Question: I have a view in my SQL Server database named 'PictureCount'. I am getting data according the following query-
'''
with result as
(SELECT CAST(Createddate AS DATE) AS StartDate, COUNT(ServicePictureID) AS TotalPicture
FROM PictureCount
WHERE ProjectID='11' AND
CAST(CreatedDate As DATE) BETWEEN '2014-10-31' AND '2014-12-05'
GROUP BY CAST(Createddate AS DATE)
)
SELECT
(CAST(DATEPART(YYYY, CAST(StartDate AS DATE)) as varchar) + '-' + CAST(DATEPART(MONTH ,CAST(StartDate AS DATE)) AS varchar)) AS StartDate,
TotalPicture
FROM result
'''
Data is appearing in the following format-

But I want data with group by 'StartDate'. I am not able to apply 'GROUP BY' clause. Please tell me if anyone knows about it.
Thanks in advance.
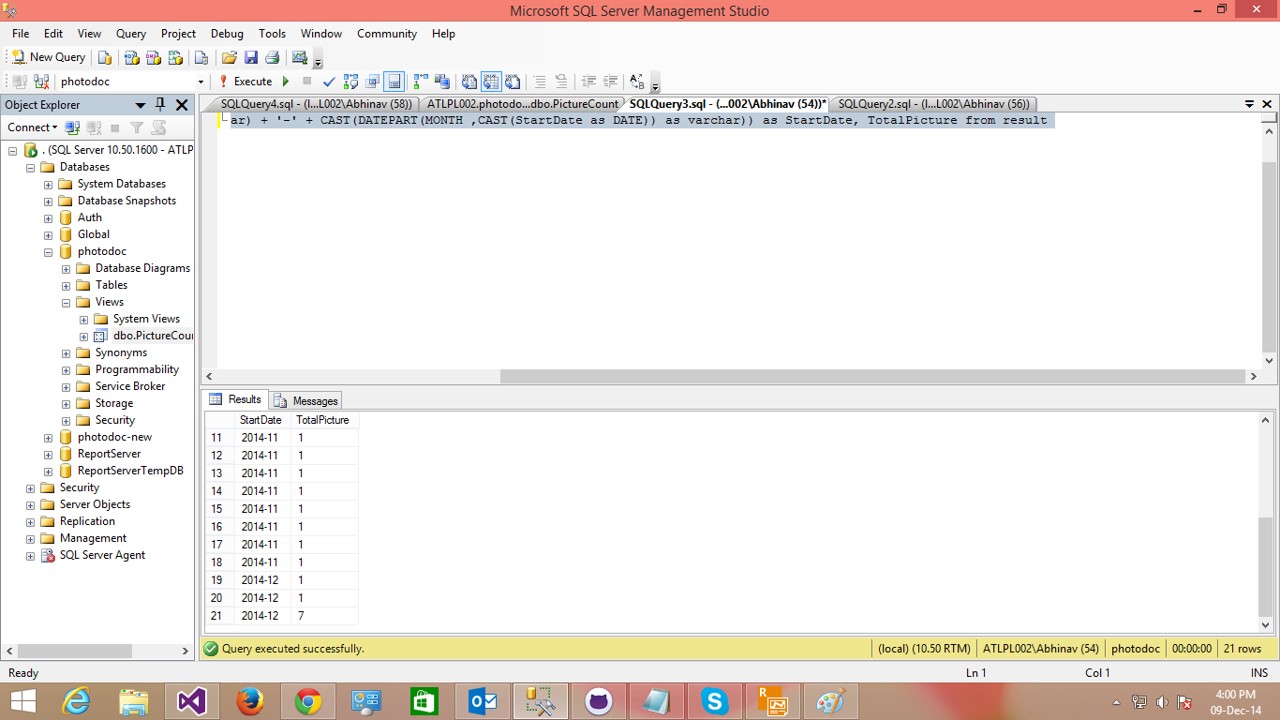
Answer: Try this query :
'''
SELECT Cast(Datepart(YEAR, StartDate) AS VARCHAR(4))
+ '-'
+ Cast(Datepart(MONTH, StartDate) AS VARCHAR(2)) AS StartDate,
Count(ServicePictureID) AS TotalPicture
FROM PictureCount
WHERE ProjectID = '11'
AND CreatedDate BETWEEN '2014-10-31' AND '2014-12-06'
GROUP BY Datepart(YEAR, StartDate),Datepart(MONTH, StartDate)
'''